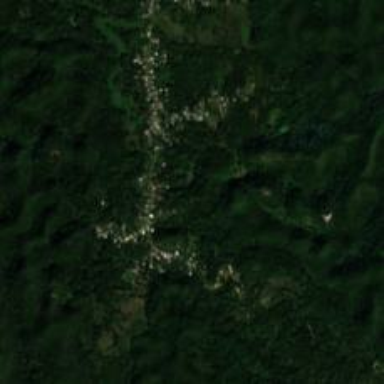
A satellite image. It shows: Village.